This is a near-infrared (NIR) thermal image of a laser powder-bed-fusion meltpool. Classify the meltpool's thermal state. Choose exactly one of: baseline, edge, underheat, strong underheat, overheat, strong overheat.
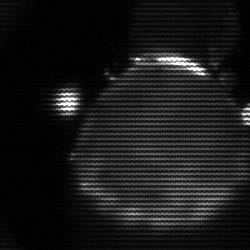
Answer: edge